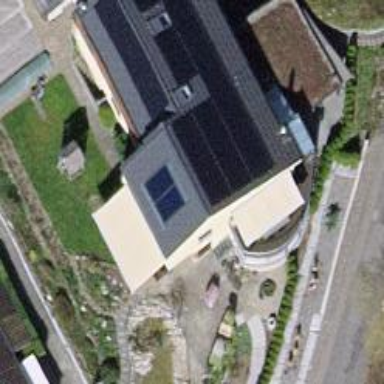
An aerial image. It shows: Solar power generator with photovoltaic panels.